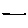
Label: line